Interaction volume radius: 5 \u00c5
Interaction volume height: 50 \u00c5
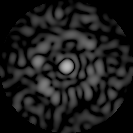
Disorder parameter: 0.8232